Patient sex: M
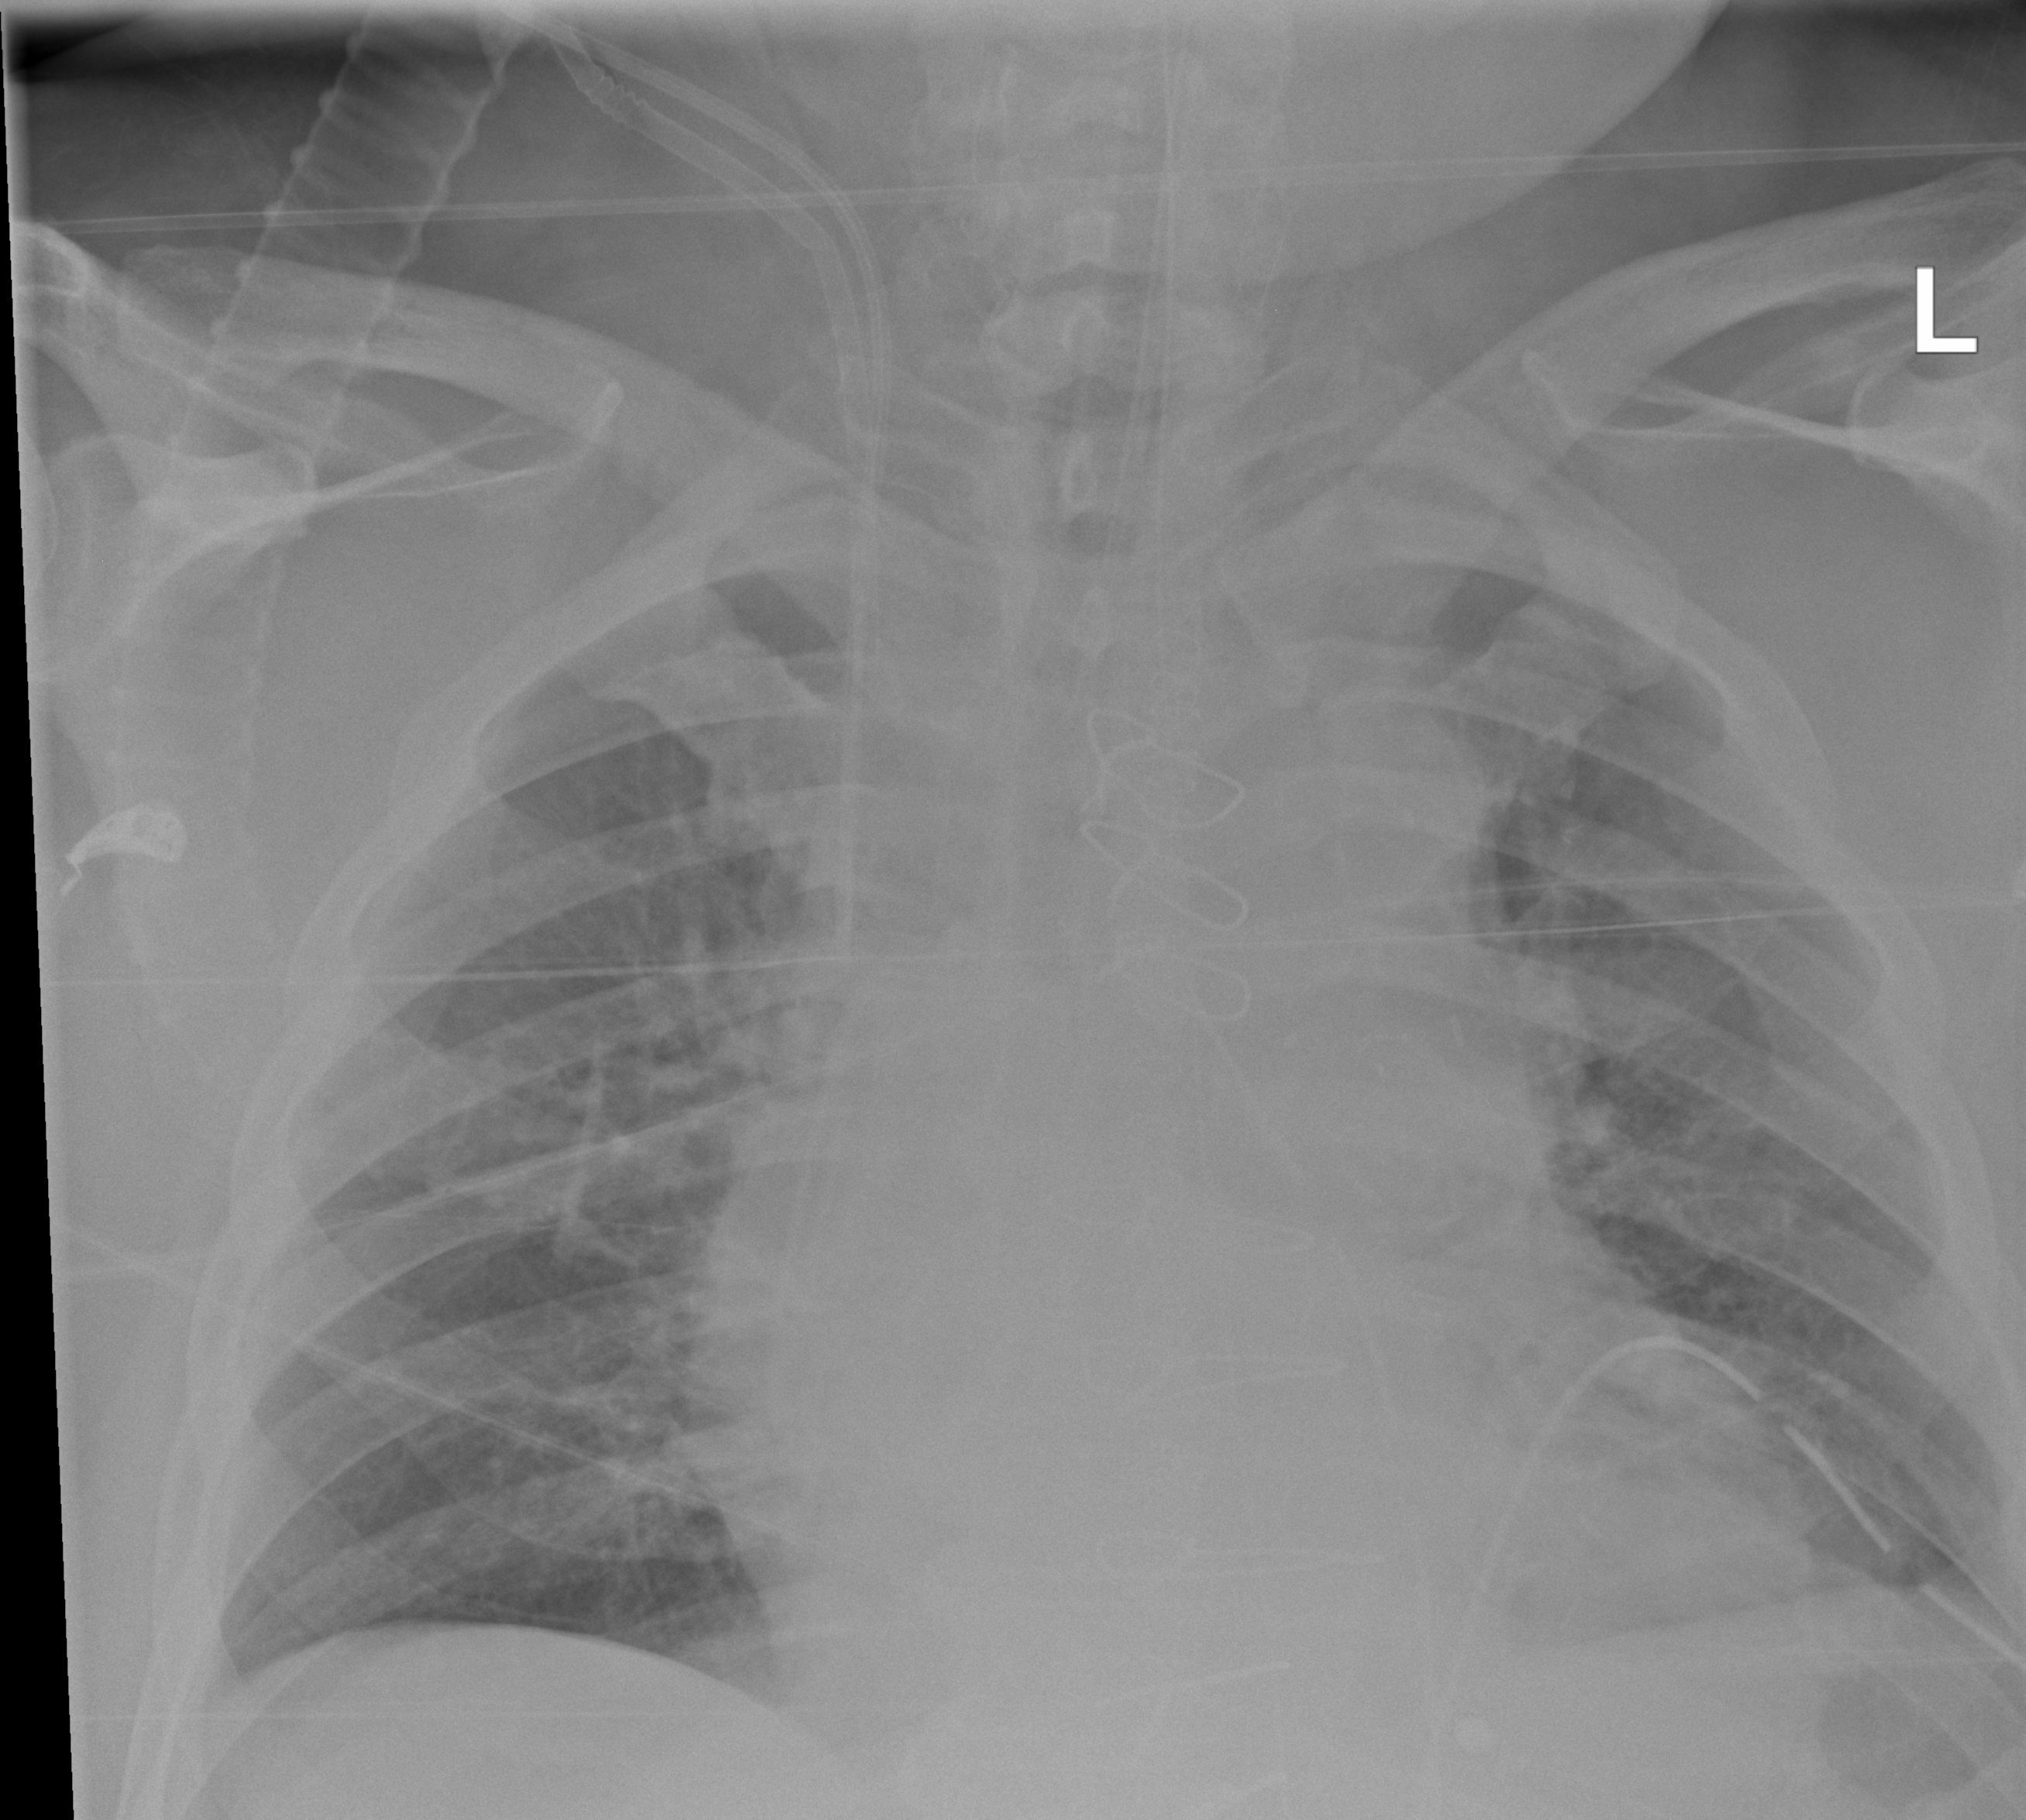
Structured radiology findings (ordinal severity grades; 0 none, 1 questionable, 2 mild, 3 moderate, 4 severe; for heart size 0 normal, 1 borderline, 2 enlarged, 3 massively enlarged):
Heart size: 1
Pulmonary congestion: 0
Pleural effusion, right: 0
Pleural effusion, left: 0
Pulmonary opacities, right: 0
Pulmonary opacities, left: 0
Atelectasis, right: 0
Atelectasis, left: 0